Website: slack
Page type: payment
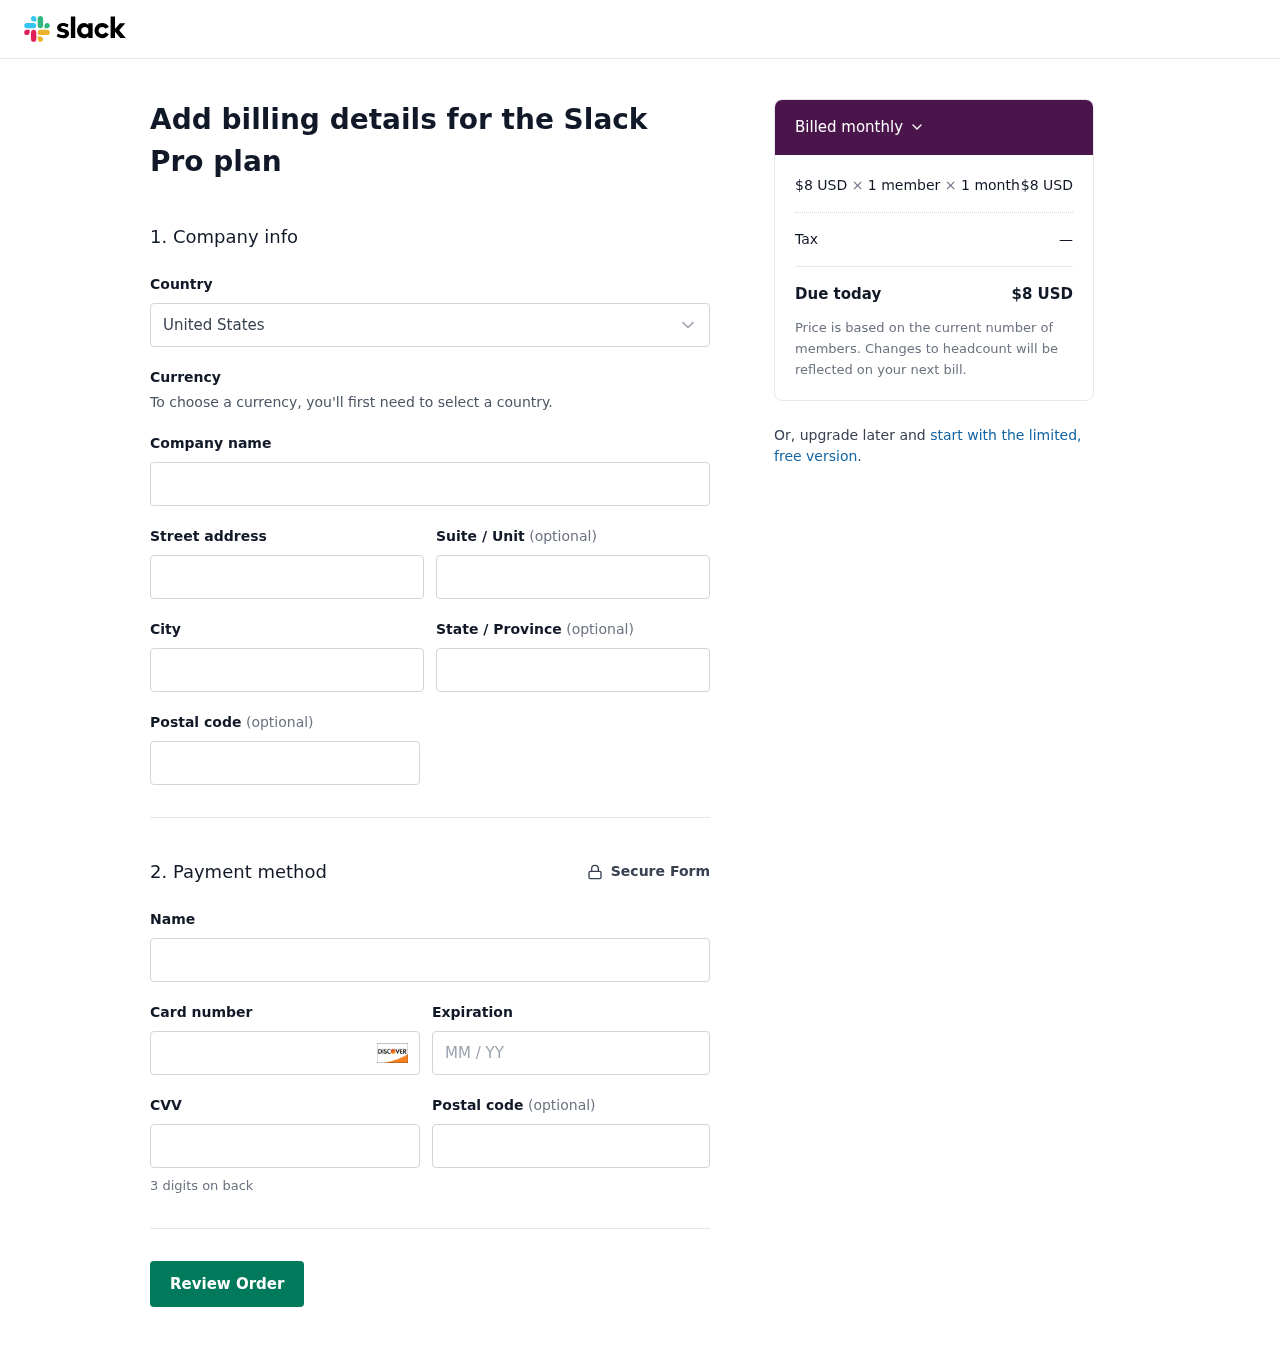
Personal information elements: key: PII_COUNTRY
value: United States
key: PII_STREET
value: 697 Danielle Forges Apt. 498
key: PII_STREET2
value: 146 Woods Gateway Suite 252
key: PII_CITY
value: North Jose
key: PII_STATE
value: North Dakota
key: PII_POSTCODE
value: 55349
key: PII_FULLNAME
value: Joshua Ramos
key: PII_CARD_NUMBER
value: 6501 2648 1626 9263
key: PII_CARD_EXPIRY
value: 07/26
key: PII_CARD_CVV
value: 959
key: PII_POSTCODE2
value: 55917
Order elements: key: ORDER_PRICE_PER_MEMBER
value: $8 USD
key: ORDER_NUM_MEMBERS
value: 1 member
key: ORDER_NUM_MONTHS
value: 1 month
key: ORDER_SUBTOTAL
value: $8 USD
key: ORDER_TAX
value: —
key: ORDER_TOTAL
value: $8 USD